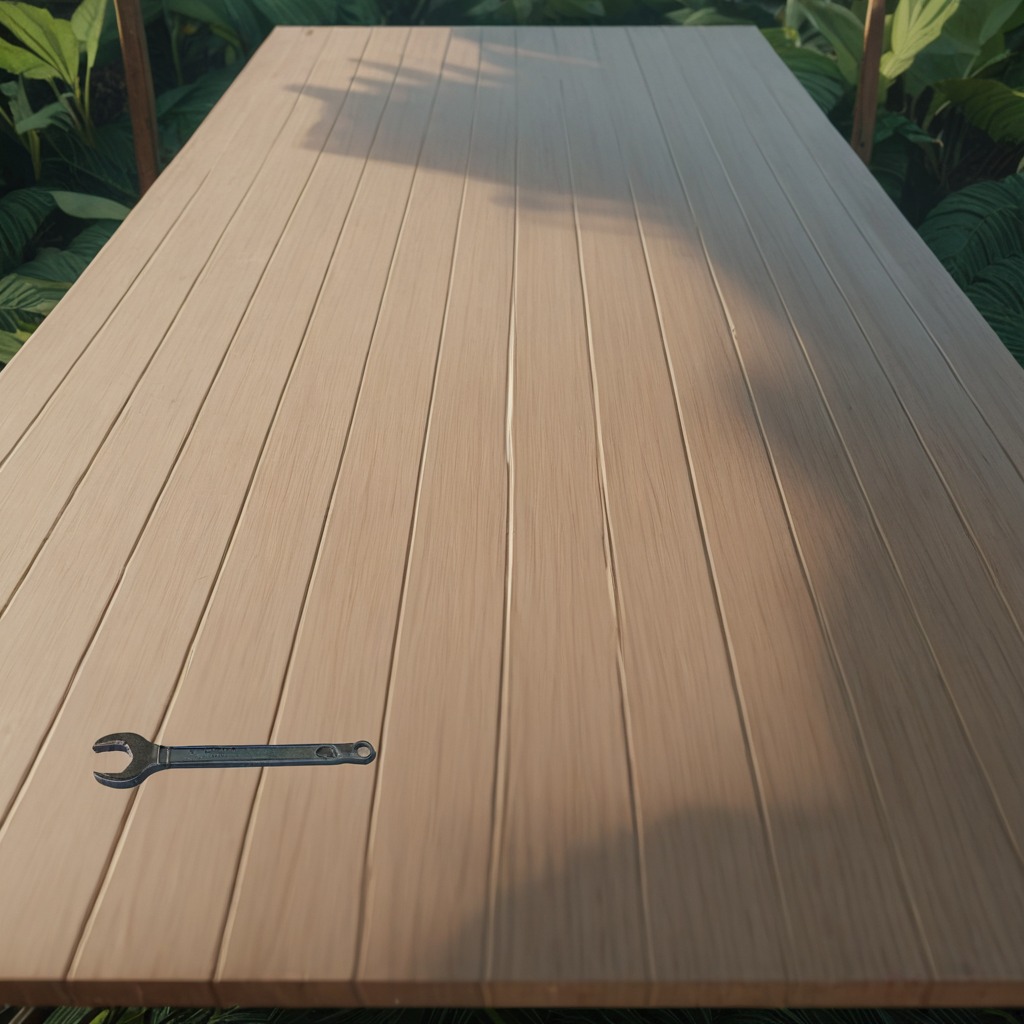
An wrench is lying on the wooden table inside a jungle field workshop tent.